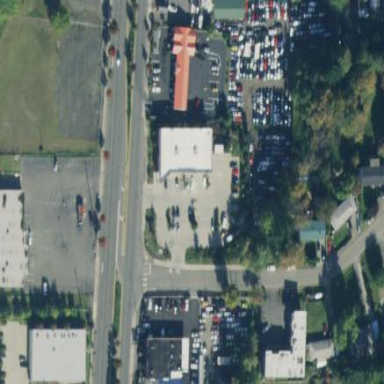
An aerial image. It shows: Paved parking area.